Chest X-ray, PA view. Patient: 46 years old, sex F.
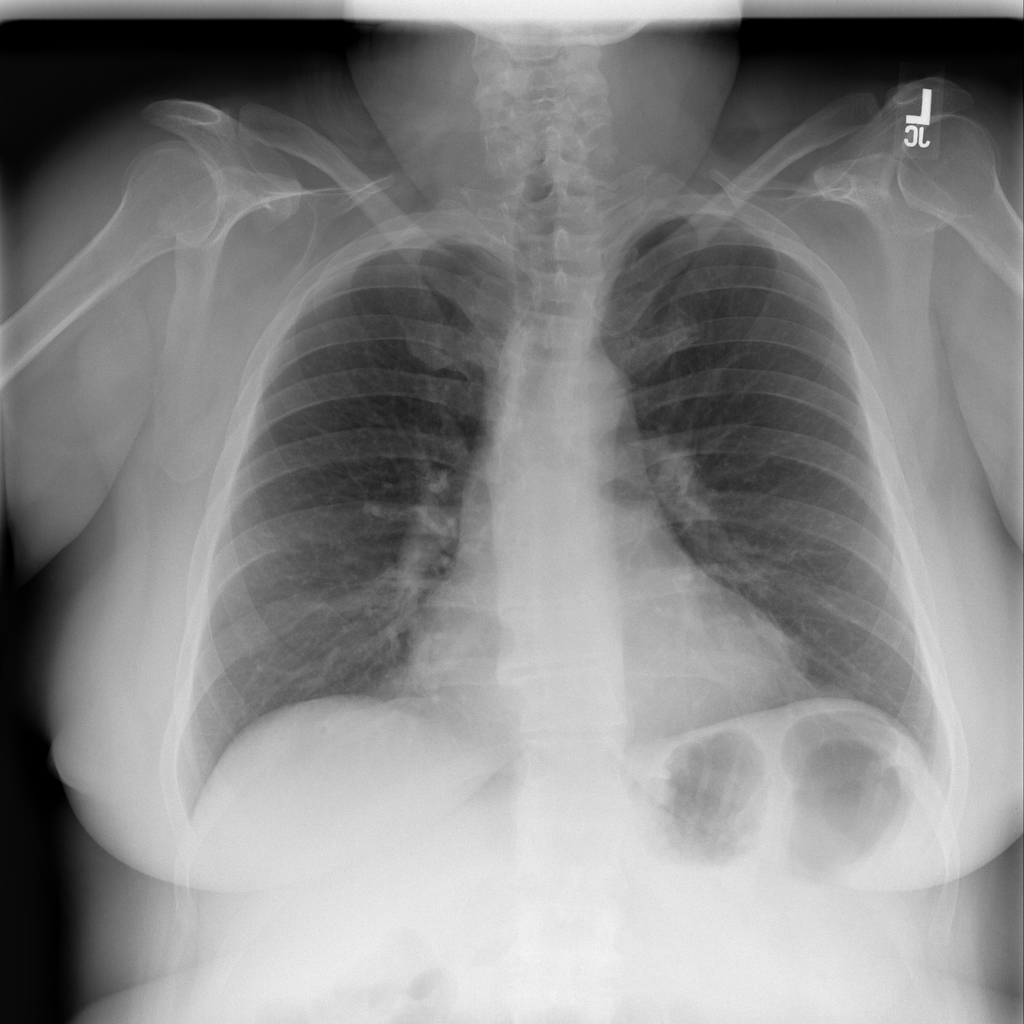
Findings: No Finding